Aerial crown-view tile of a tropical tree (Barro Colorado Island, Panama), acquired 20250217:
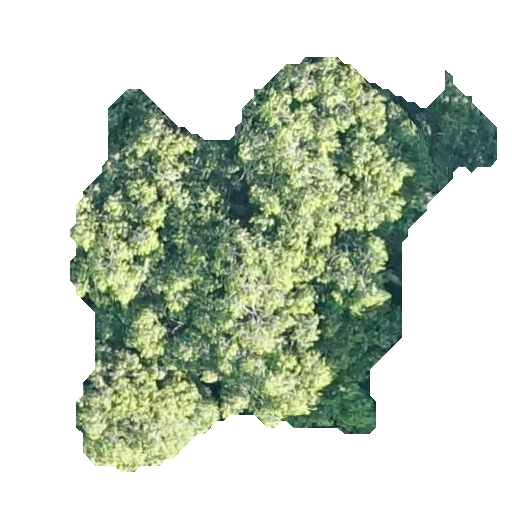
Species: Guatteria lucens
GBIF accepted scientific name: Guatteria lucens
Crown area: 165.386 m²